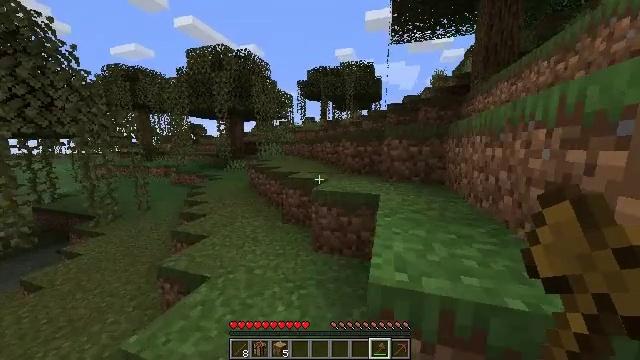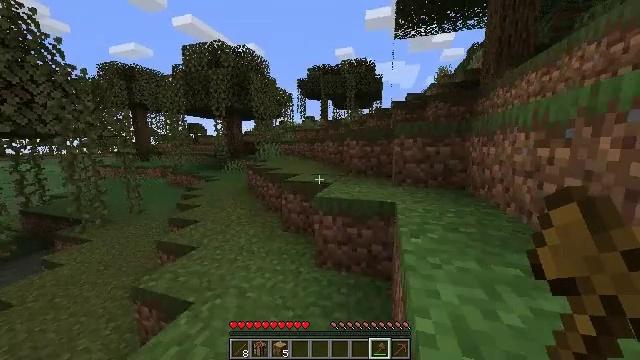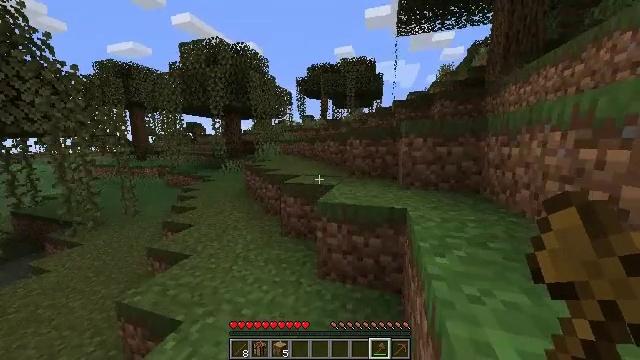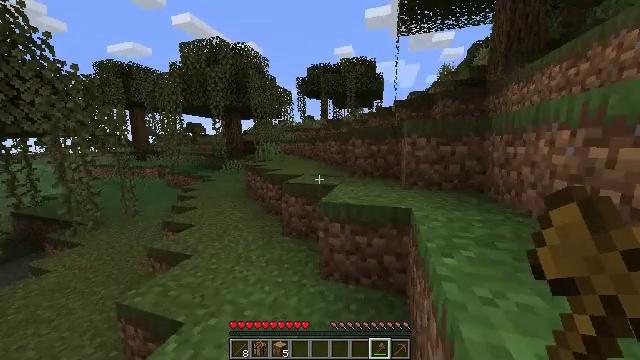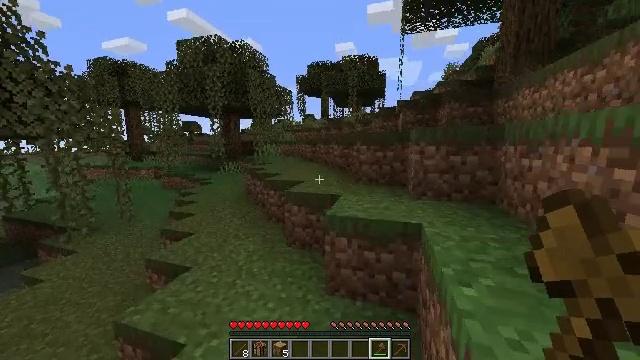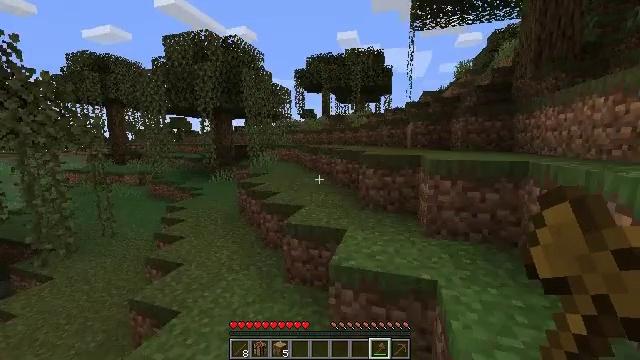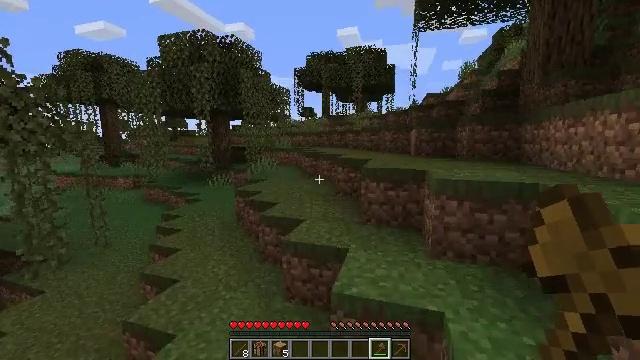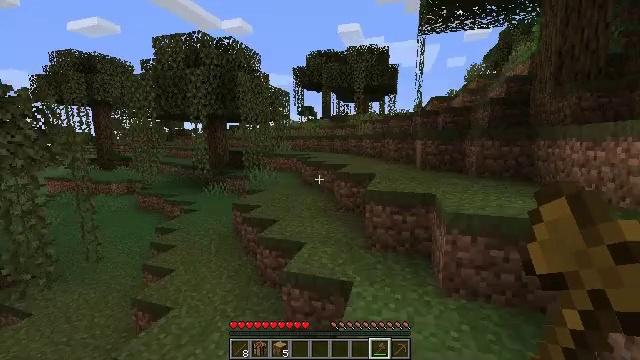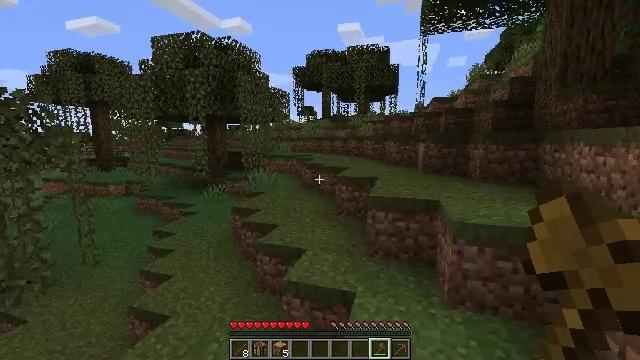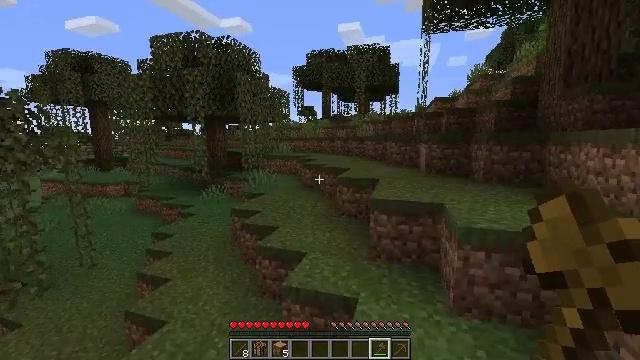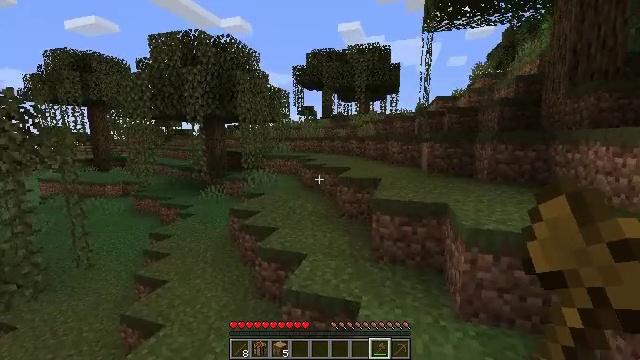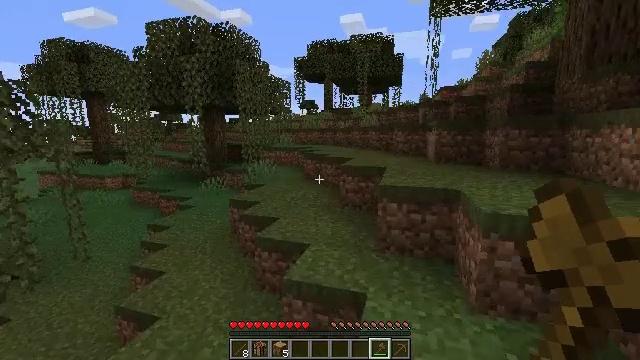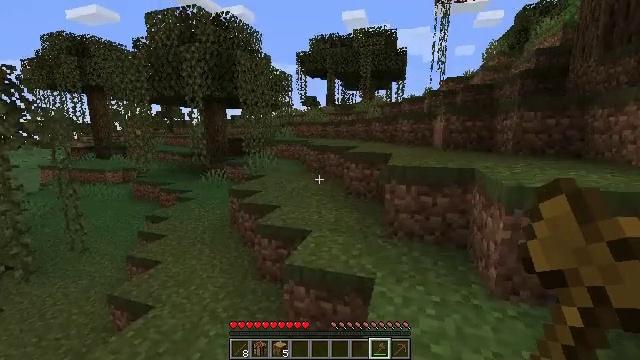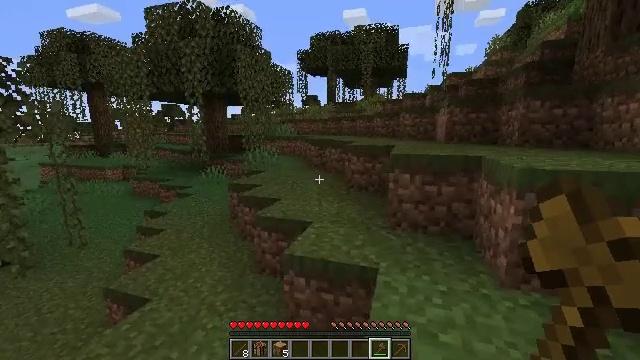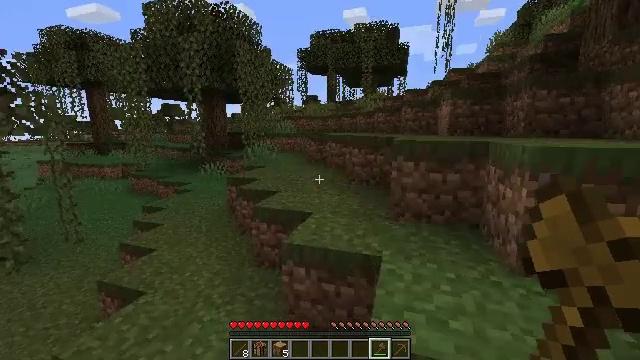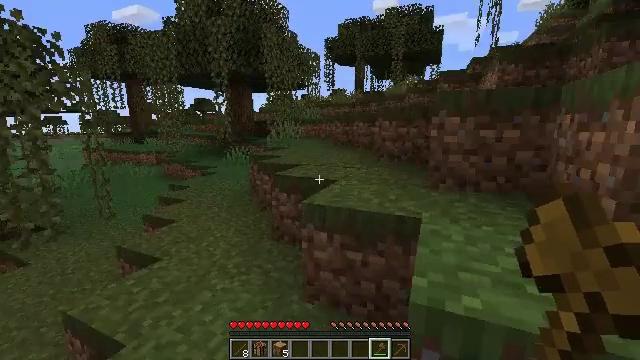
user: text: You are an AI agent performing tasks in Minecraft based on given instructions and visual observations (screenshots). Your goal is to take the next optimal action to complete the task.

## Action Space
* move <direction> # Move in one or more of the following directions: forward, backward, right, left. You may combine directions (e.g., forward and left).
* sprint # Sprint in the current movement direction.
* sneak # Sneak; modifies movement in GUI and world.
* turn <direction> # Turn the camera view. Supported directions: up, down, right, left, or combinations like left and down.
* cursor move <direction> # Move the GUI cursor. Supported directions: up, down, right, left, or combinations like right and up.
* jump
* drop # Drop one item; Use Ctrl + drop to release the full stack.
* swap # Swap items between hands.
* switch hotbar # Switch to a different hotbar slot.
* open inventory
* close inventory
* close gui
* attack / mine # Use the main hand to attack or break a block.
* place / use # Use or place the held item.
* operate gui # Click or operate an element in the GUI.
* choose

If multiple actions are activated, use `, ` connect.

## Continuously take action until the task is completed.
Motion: motion action
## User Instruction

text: Collect the lily of the valley from the ground.
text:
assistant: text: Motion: move forward
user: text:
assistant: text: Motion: move forward
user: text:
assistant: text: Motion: move forward
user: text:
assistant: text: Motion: move forward, jump
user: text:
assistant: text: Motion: move forward, jump
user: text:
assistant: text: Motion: move forward, jump
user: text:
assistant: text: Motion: move forward, jump
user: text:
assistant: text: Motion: move forward, jump
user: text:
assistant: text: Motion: move forward
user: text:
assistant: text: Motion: move forward
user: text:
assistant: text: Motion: move forward, turn down
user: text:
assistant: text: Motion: move forward
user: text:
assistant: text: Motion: move forward
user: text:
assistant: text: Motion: move forward
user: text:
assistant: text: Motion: move forward, turn left
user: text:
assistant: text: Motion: move forward, turn left
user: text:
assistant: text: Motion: move forward, turn left
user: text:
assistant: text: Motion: move forward
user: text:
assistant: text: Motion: move forward
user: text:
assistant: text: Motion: move forward
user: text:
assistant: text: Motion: move forward, turn right
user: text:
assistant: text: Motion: move forward, turn right and up, jump
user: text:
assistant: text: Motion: move forward, turn right, jump
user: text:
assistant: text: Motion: move forward, jump
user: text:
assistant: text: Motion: move forward, jump
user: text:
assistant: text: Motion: move forward, jump
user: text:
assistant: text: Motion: move forward, jump
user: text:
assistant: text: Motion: move forward, jump
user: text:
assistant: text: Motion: move forward
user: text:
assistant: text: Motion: move forward